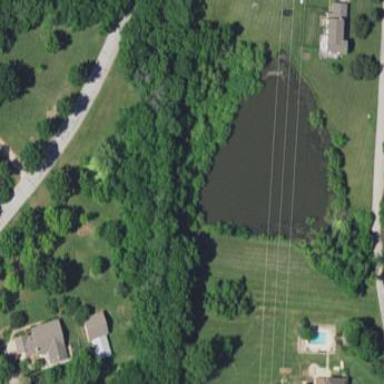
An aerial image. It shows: Pond surrounded by natural water.